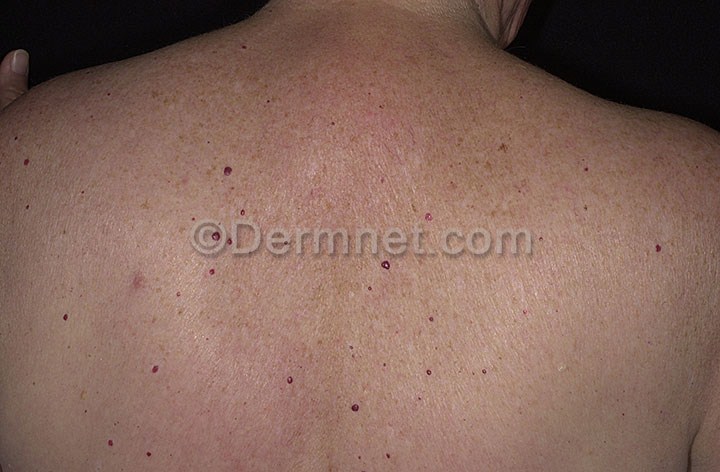
Disease: Vascular Tumors